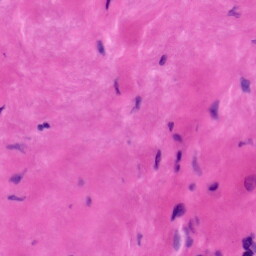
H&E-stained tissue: Tonsil